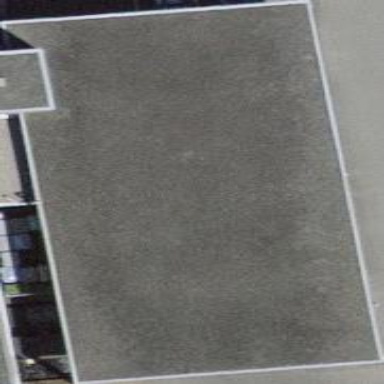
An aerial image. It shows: View of roof of building.